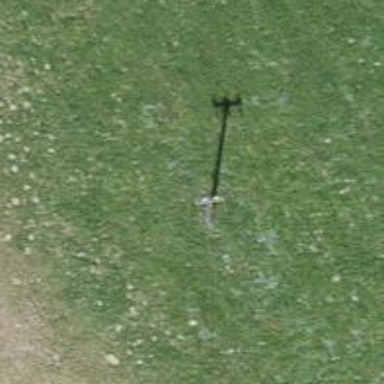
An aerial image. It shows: Termination power pole with tower type.